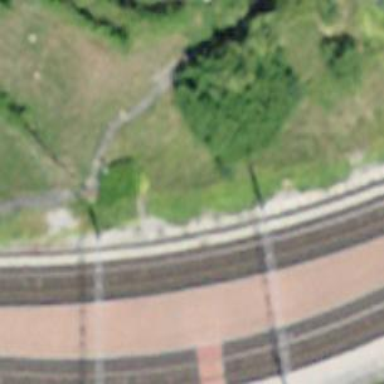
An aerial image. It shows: Platform for public transport and railway services.